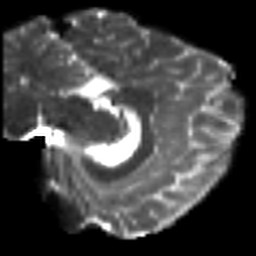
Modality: T2w
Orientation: sagittal
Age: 21
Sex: male
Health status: ill
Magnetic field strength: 3 T
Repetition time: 9 s
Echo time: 0.093 s